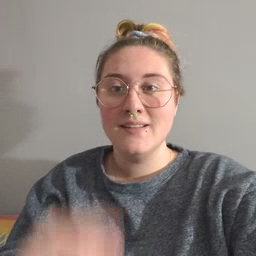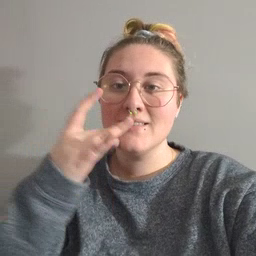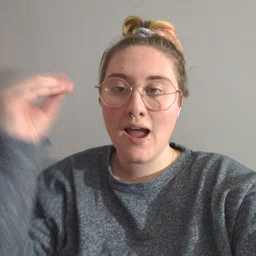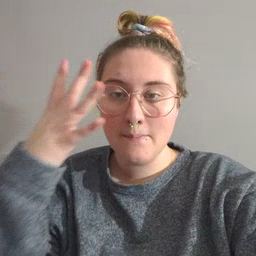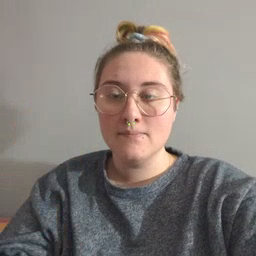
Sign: lamp